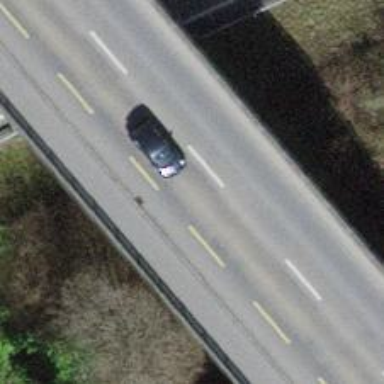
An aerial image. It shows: Tertiary road on bridge with advisory cycle lane. The surface of the road is asphalt.